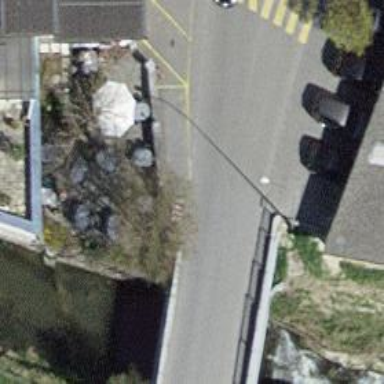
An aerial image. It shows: Residential road with bridge.